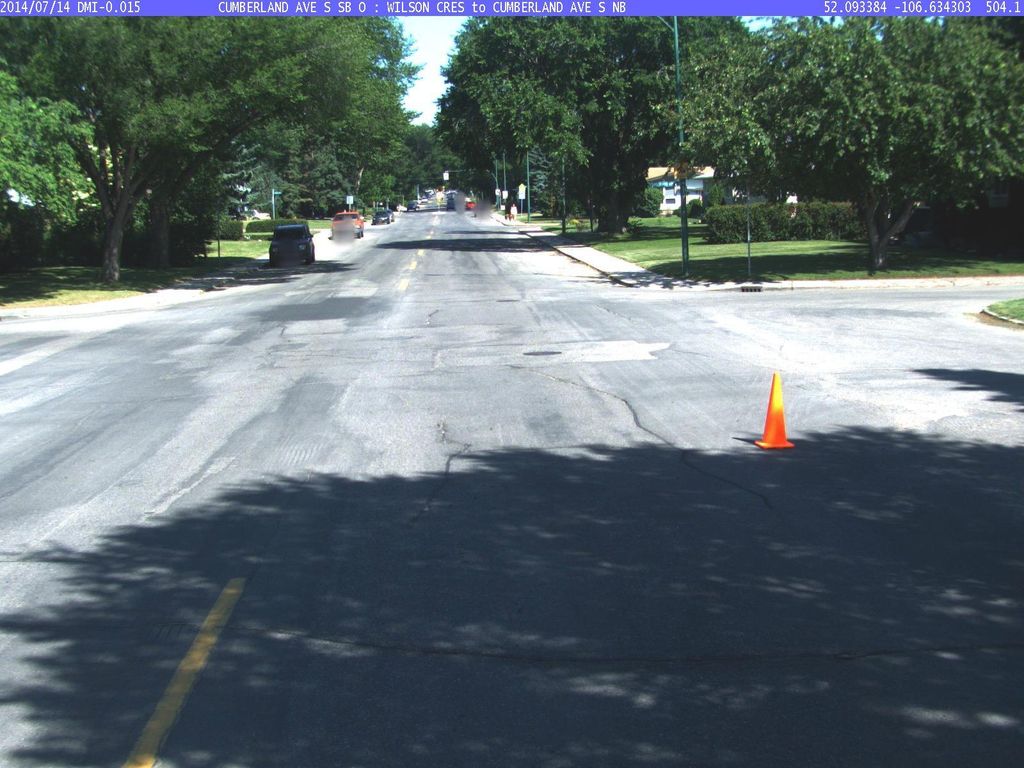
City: saskatoon